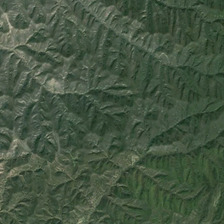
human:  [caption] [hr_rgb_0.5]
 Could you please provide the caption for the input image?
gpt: it is a piece of green mountain .

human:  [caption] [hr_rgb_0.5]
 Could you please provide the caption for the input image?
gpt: it is a piece of green mountain .

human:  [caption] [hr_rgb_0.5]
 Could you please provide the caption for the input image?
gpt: it is a piece of green mountain .

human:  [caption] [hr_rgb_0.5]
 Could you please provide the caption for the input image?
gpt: it is a piece of green mountain .

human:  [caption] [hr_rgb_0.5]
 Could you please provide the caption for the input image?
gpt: it is a piece of green mountain .